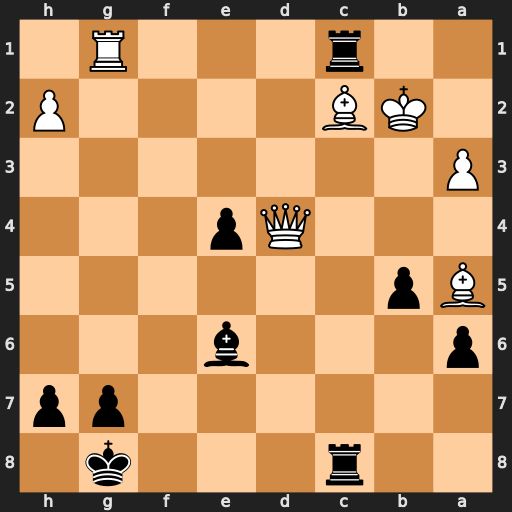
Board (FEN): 2r3k1/6pp/p3b3/Bp6/3Qp3/P7/1KB4P/2r3R1
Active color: b
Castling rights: -
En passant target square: -
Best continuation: R8xc2#